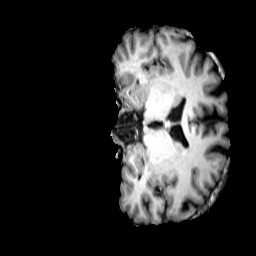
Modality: T1w
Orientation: coronal
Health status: ill
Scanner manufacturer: siemens
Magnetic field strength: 3 T
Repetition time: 2 s
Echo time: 0.00303 s